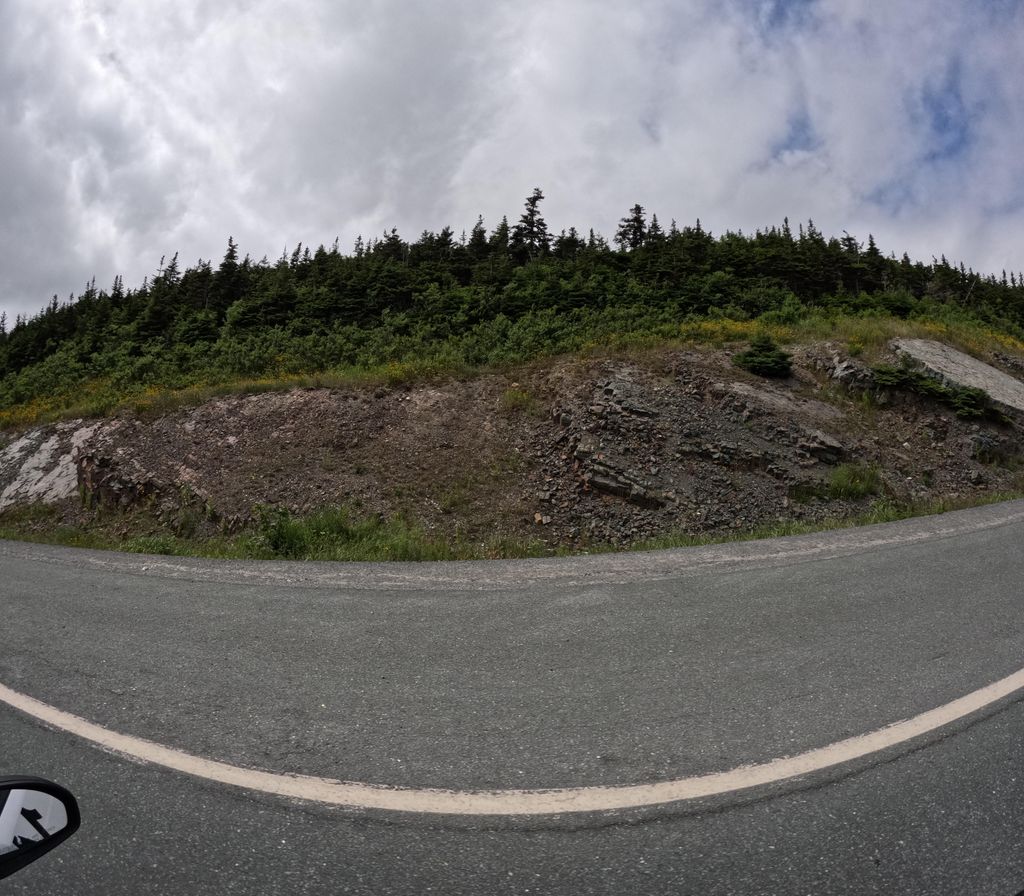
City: st_johns